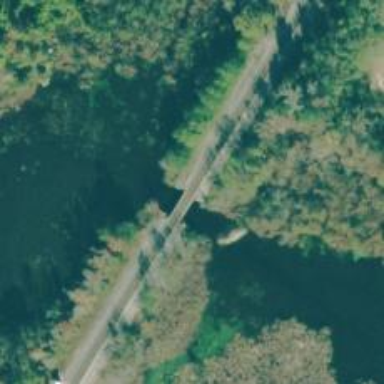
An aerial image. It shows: Trestle bridge for railway.